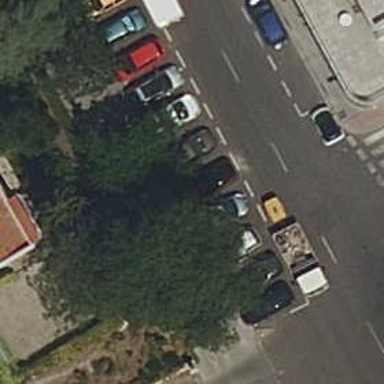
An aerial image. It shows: Post box is visible.